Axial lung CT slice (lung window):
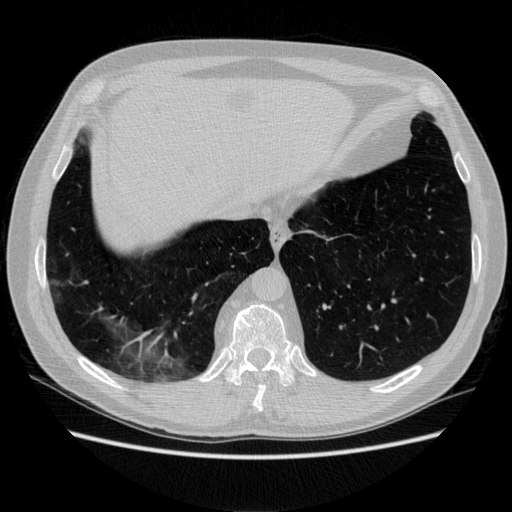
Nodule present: no